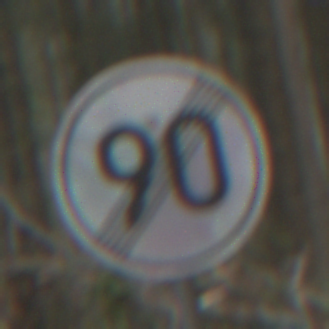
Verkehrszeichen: EndeGeschwindigkeit90
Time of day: Midday
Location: Outdoor (Nature)
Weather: Overcast
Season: NotSpecified
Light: Natural